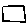
Label: square